Chest X-ray. View position: AP
Patient age: 15
Patient sex: M
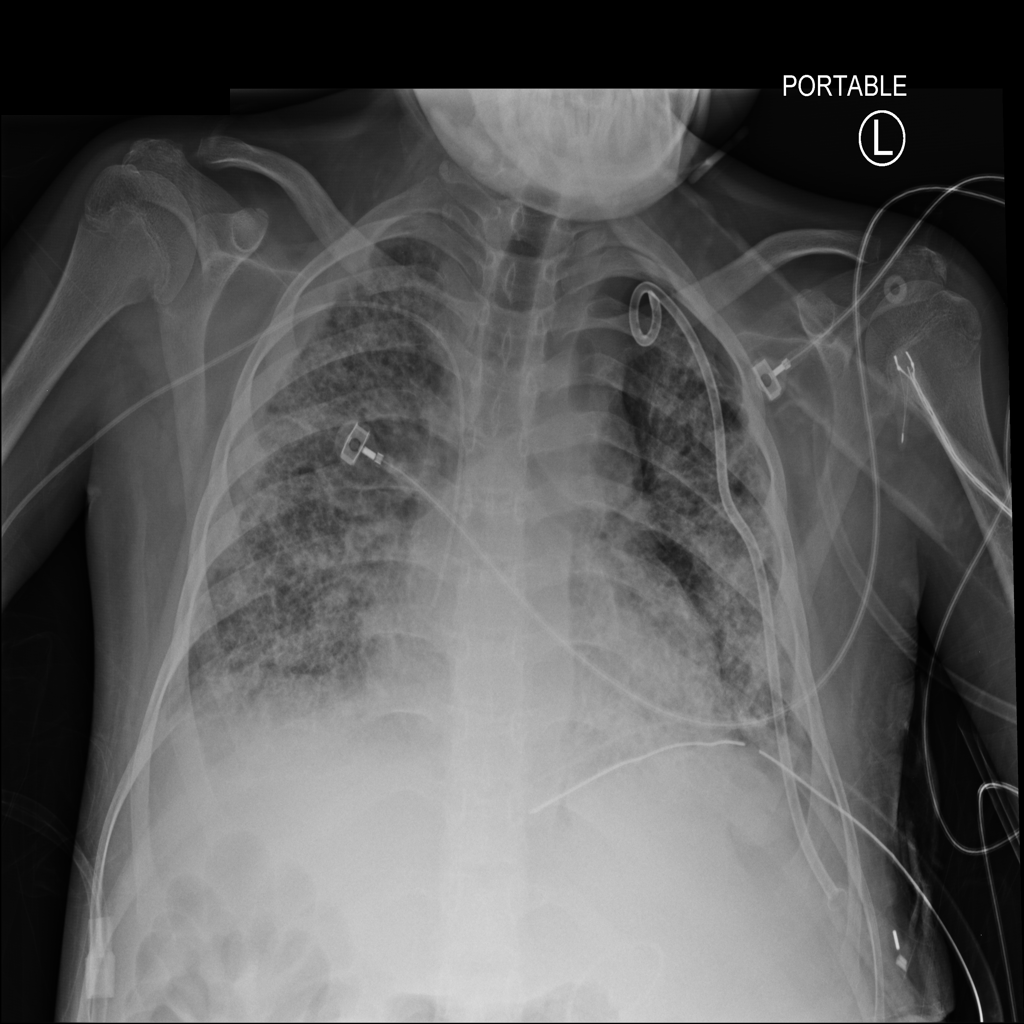
Finding: Pneumothorax